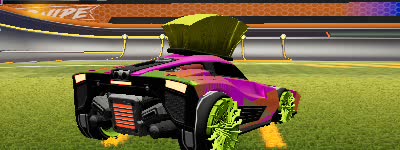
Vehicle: breakout